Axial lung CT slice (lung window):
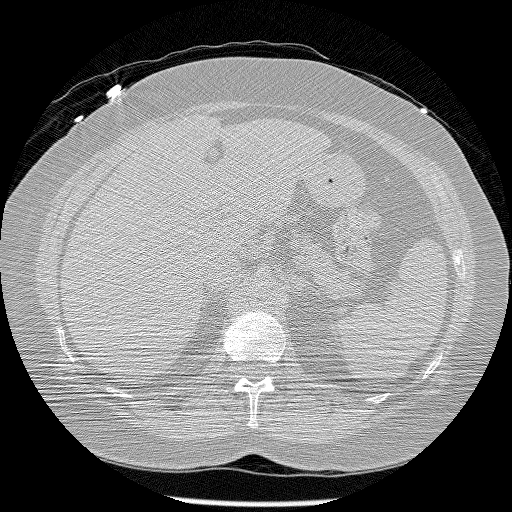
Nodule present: no